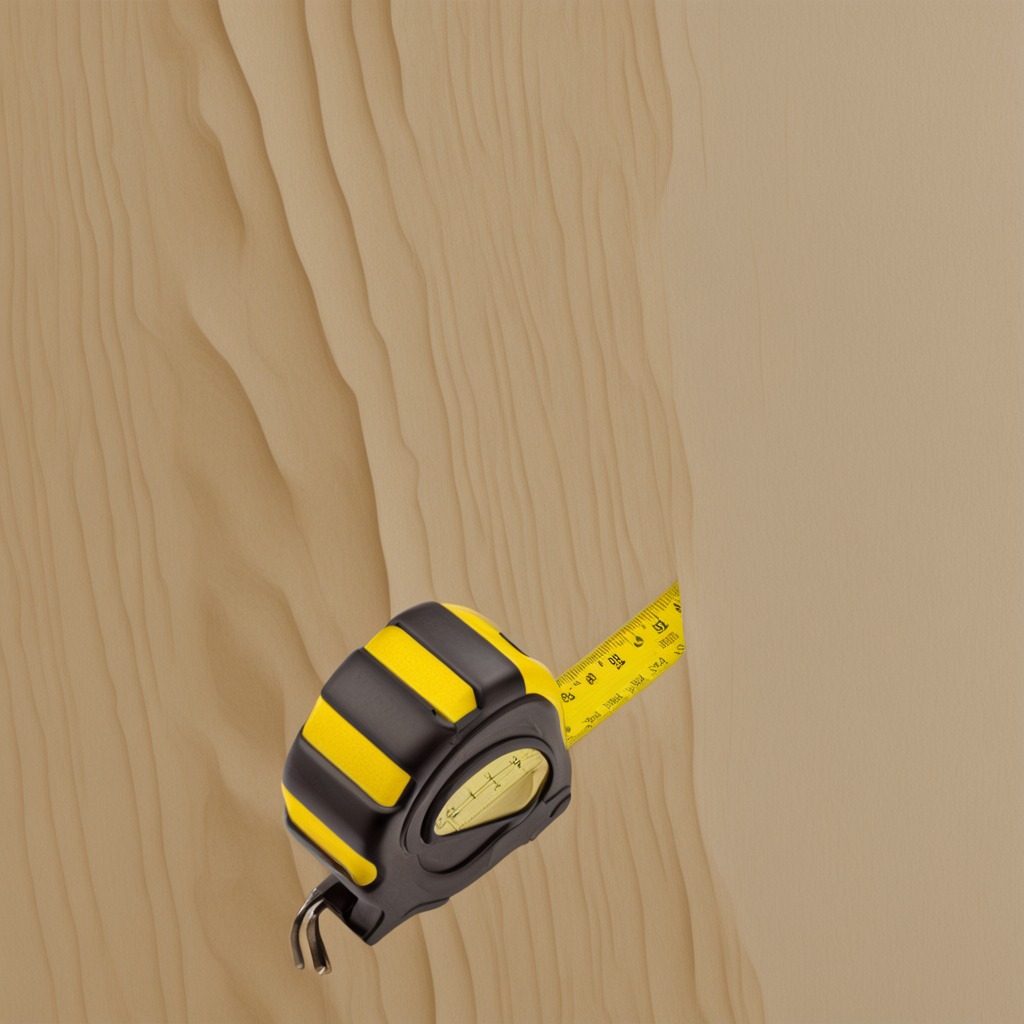
A measuring tape is lying on a plywood surface in a paint workshop lit by afternoon window light.